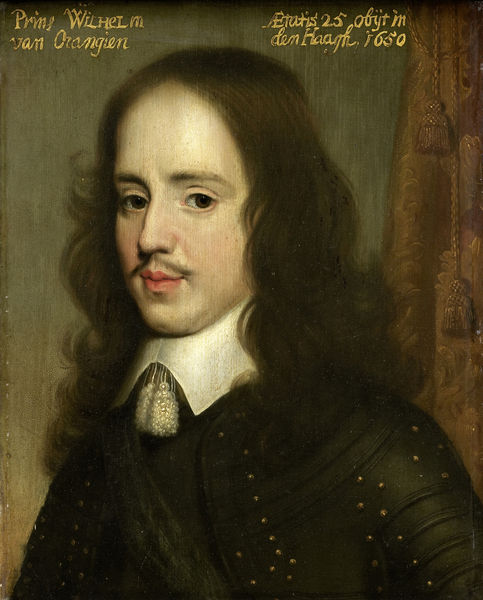
Titel: Portret van Willem II (1626-50), prins van Oranje
Künstler: Gerard van Honthorst
Standort: Amsterdam
Institution: Rijksmuseum
Schlagwörter: dunkel, mann, haar, hintergrund, schwarz, malerei, bart, jung, augen, kragen, lang, portrait, vorhang, auge, haare, locken, schulter, spanien, prinz, oberlippe, quasten, wilhelm